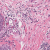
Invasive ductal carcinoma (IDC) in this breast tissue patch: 0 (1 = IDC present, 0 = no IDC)